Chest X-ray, AP view. Patient: 46 years old, sex F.
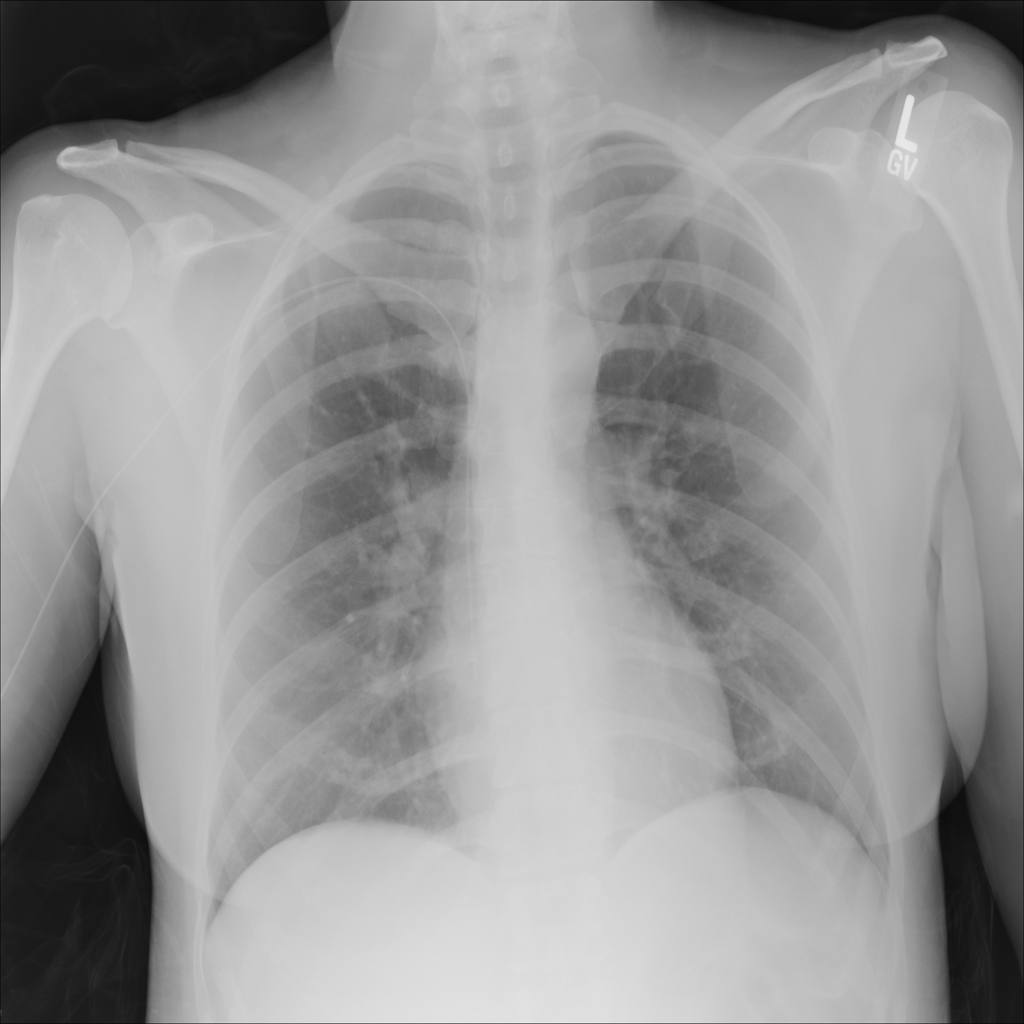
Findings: No Finding